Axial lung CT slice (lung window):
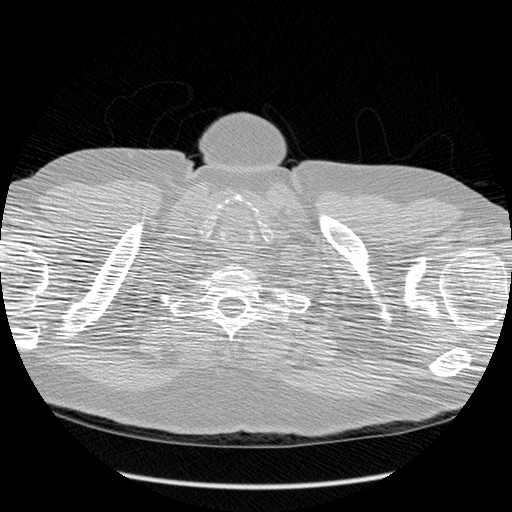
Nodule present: no